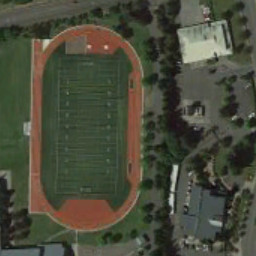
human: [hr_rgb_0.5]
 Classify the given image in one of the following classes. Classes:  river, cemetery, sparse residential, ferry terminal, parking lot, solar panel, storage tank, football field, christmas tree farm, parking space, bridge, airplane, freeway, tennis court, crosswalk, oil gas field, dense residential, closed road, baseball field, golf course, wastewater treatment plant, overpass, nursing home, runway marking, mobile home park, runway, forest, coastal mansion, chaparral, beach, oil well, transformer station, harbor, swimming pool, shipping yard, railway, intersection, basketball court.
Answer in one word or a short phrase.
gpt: football field